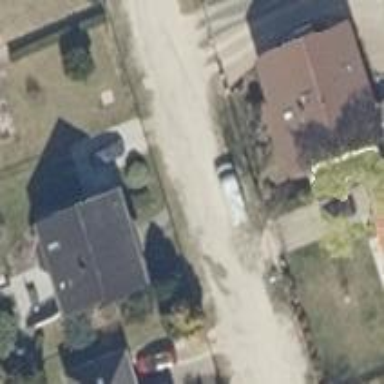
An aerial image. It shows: Residential road with compacted surface.